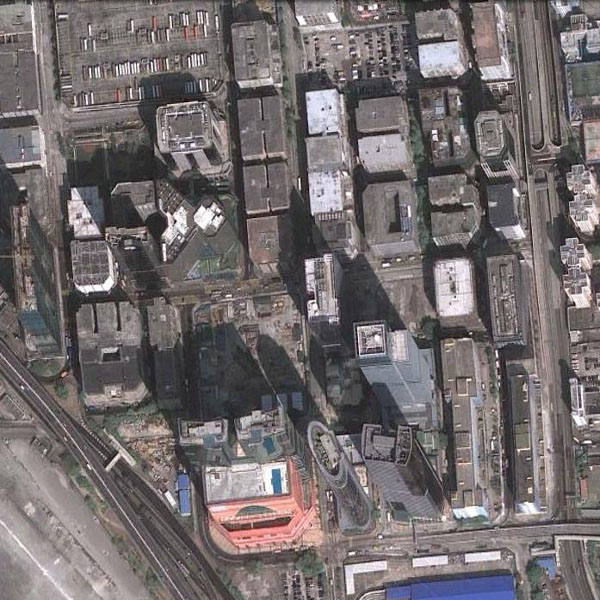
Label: Commercial